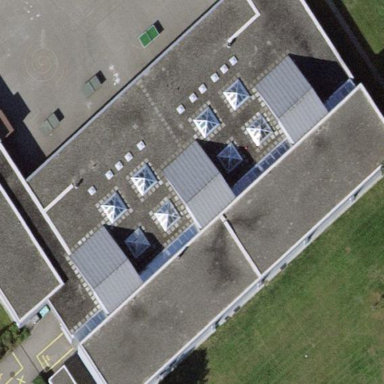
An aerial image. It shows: Primary school building.